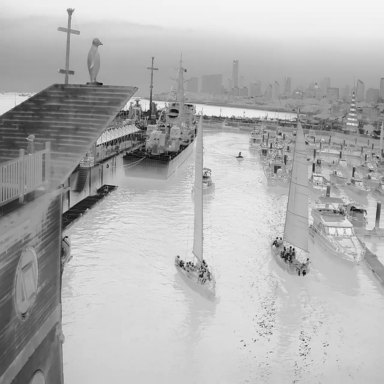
There are three sailboats in the infrared image.